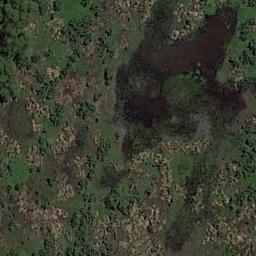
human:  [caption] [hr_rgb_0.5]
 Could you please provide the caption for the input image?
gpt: The wetland consists of bare land, Green plants, Dry plants and water .

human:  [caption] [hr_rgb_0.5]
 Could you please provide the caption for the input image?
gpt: There are many green plants on the wetlands .

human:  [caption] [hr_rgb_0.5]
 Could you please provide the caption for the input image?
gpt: There is a straight path through this wetland .

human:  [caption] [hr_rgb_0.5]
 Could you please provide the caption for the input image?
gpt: The river surface in a wetland is covered with large green and brown mixed dense vegetation .

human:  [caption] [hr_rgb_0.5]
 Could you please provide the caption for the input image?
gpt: There are many green plants and a lake on the wetland .